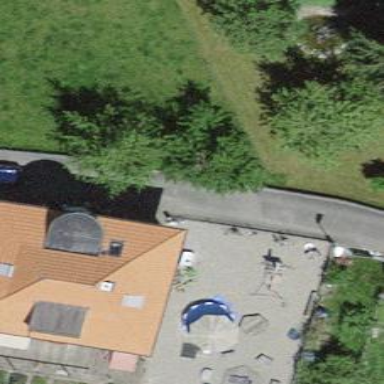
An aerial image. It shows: Residential building.